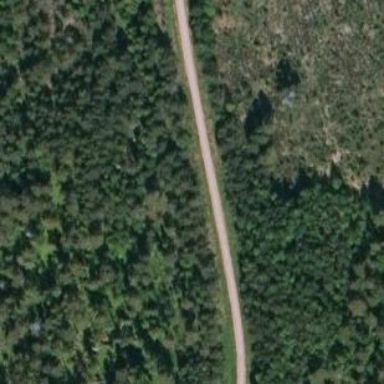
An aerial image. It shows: Unclassified road.